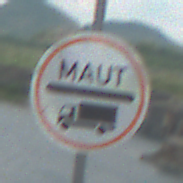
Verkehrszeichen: Mautpflicht
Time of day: MorningAfternoon
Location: Outdoor (Nature)
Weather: PartlyCloudy
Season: NotSpecified
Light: Natural